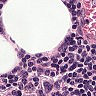
Metastatic tissue present: no